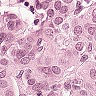
Metastatic tissue present: yes